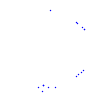
Particle: kaon